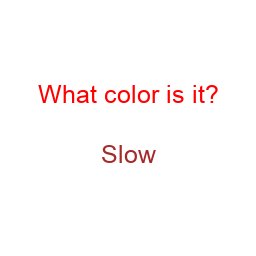
Color: brown
Background color: white
Question text color: red